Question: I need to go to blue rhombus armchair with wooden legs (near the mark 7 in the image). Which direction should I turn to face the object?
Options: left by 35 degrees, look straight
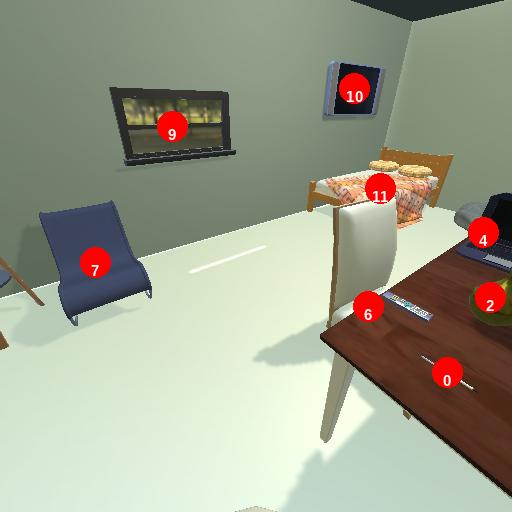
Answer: left by 35 degrees